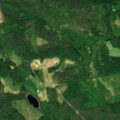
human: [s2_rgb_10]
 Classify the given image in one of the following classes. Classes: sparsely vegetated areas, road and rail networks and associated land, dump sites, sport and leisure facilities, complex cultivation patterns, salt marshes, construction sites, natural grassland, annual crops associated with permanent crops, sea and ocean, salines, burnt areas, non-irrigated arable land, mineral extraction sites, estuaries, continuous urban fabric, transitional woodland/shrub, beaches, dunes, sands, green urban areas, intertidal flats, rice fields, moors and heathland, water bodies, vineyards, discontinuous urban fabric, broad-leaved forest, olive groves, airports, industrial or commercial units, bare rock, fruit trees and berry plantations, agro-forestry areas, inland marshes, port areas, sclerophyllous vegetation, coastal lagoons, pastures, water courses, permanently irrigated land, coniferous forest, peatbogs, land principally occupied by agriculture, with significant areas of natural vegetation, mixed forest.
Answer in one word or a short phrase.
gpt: coniferous forest, mixed forest, transitional woodland/shrub